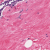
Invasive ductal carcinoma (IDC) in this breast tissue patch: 0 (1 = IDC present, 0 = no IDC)